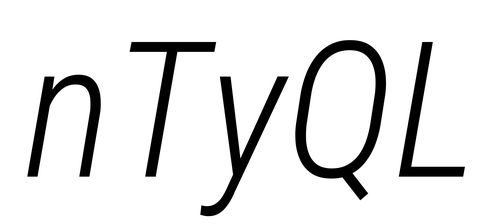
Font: Roboto-Italic_Condensed_Light_Italic